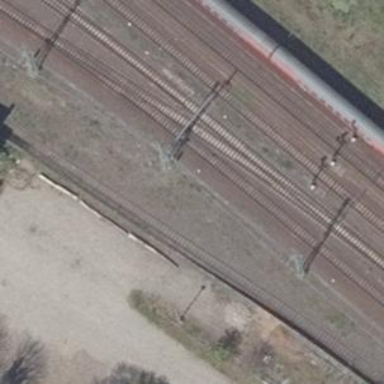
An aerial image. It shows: Railway with electrified contact lines.